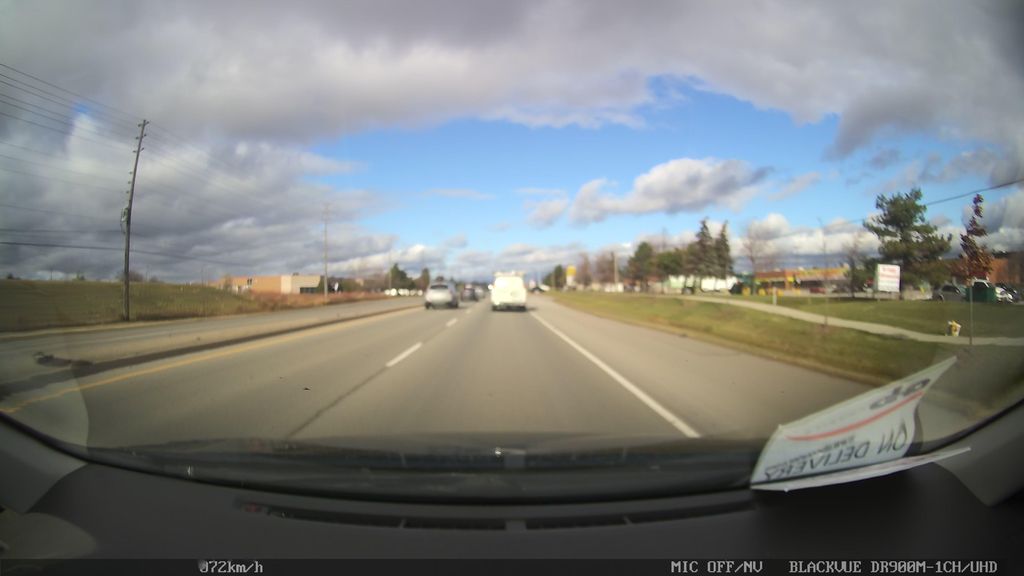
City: toronto